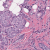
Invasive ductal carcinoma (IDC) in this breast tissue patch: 1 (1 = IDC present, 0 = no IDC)